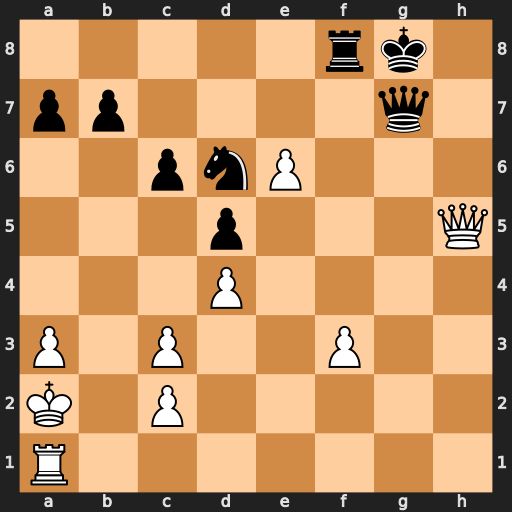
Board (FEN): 5rk1/pp4q1/2pnP3/3p3Q/3P4/P1P2P2/K1P5/R7
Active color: w
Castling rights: -
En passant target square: -
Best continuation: Qh2 Ne8 Rg1 Qxg1 Qxg1+